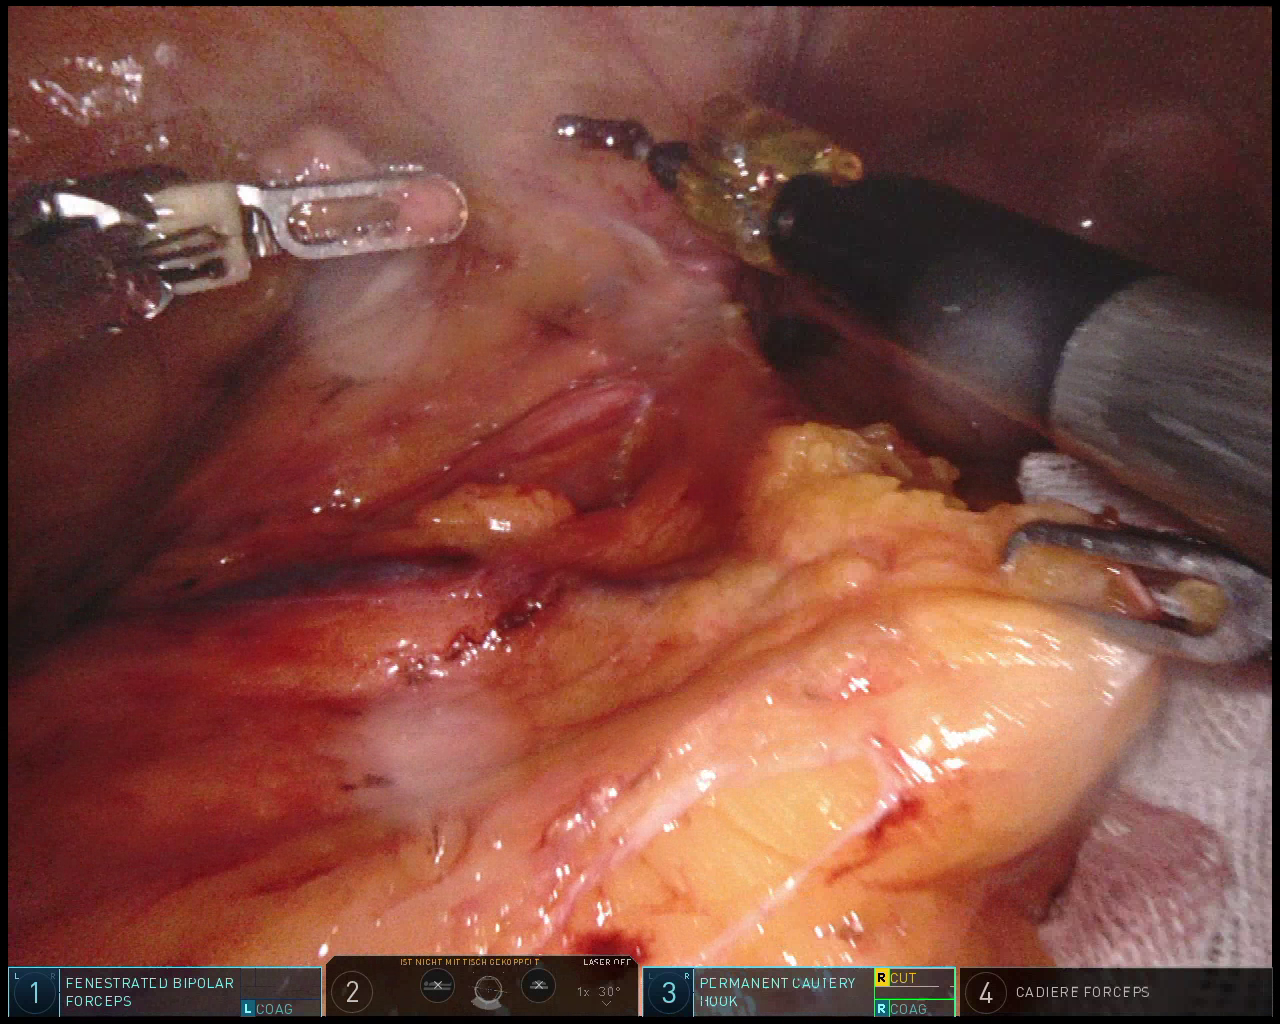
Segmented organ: ureter
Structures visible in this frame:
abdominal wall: yes
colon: no
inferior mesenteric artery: no
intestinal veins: no
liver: no
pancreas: no
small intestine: no
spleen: no
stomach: no
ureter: yes
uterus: no
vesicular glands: no